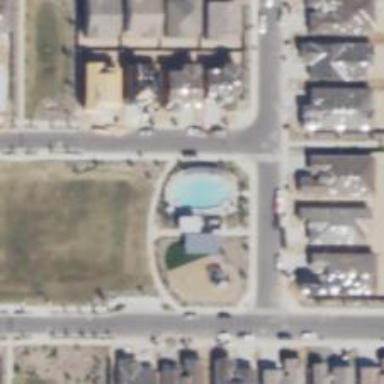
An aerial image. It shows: Swimming pool located in leisure land.